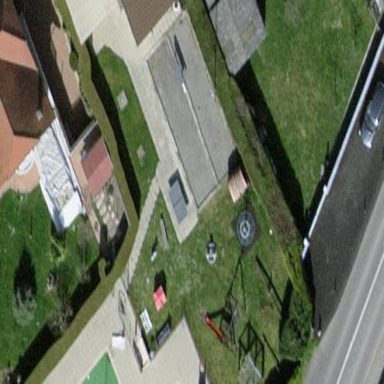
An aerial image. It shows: Pitch for playing boules.